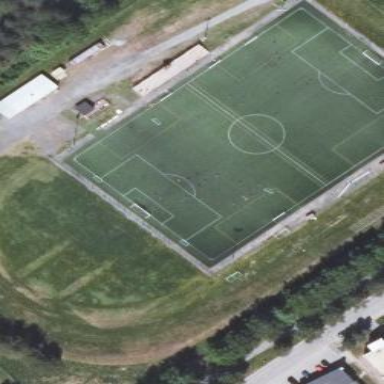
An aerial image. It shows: Sports center with multiple sports facilities on the leisure land.